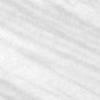
Label: change